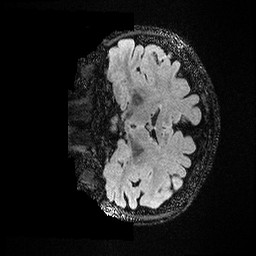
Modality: FLAIR
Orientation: coronal
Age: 33
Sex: female
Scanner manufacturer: ge
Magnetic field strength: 3 T
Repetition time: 4.802 s
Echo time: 0.1171 s